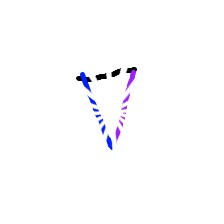
Shape: triangle